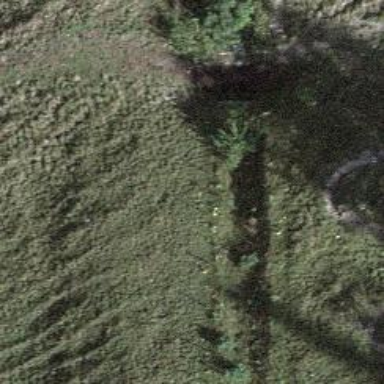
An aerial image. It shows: Disused railway.